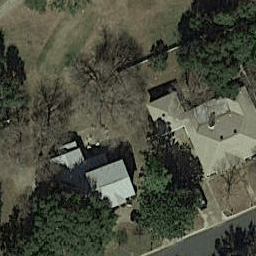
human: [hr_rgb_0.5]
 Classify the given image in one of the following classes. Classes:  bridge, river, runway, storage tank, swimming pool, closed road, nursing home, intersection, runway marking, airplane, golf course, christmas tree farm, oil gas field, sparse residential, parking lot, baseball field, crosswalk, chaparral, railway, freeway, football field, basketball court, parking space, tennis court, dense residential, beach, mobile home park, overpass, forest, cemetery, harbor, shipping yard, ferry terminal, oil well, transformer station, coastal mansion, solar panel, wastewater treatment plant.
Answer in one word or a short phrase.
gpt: sparse residential